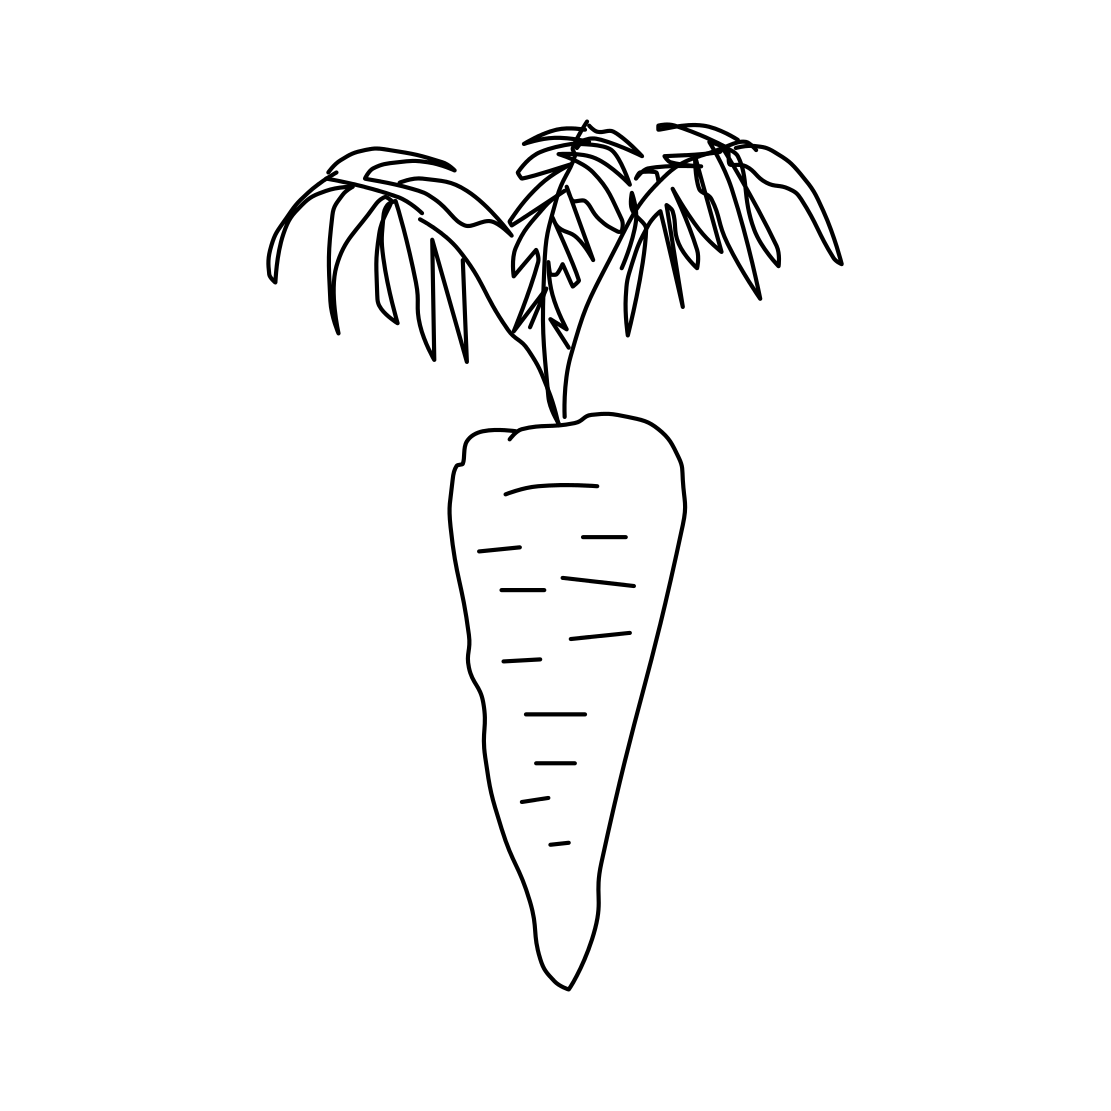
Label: carrot